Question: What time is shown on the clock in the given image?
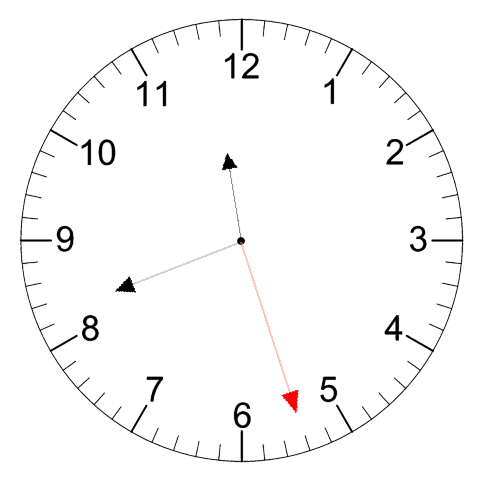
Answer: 11:41:27